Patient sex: M
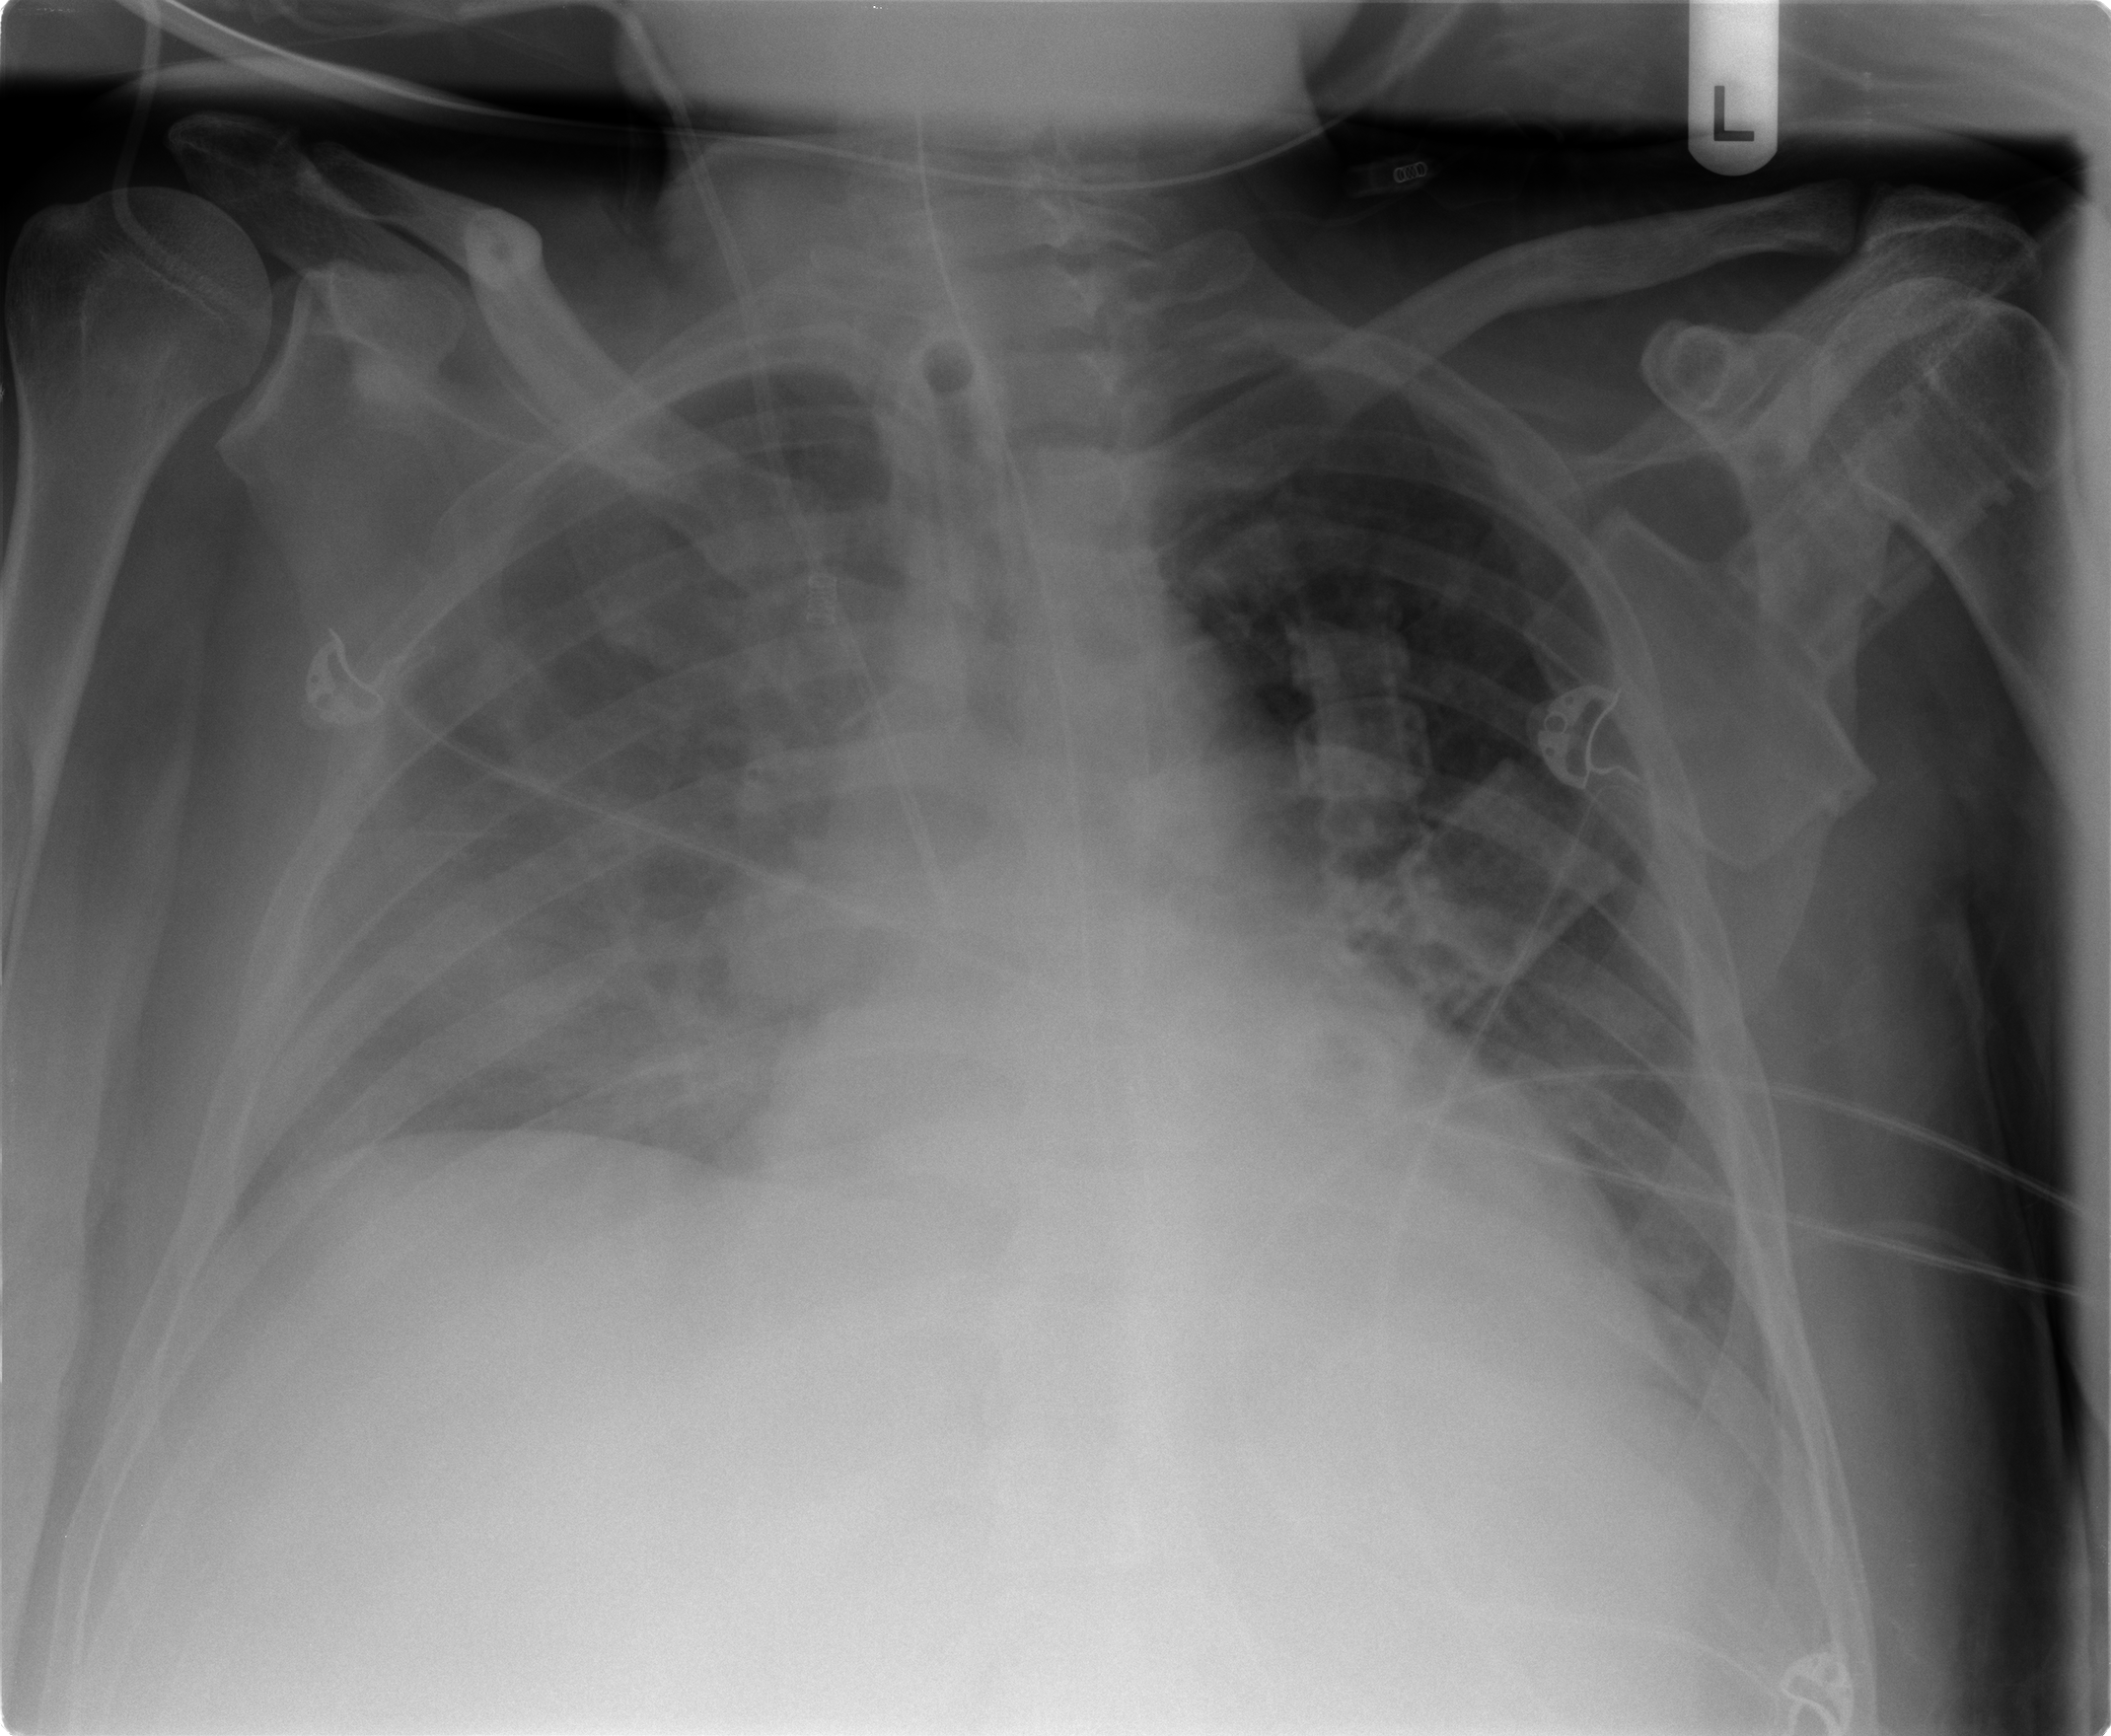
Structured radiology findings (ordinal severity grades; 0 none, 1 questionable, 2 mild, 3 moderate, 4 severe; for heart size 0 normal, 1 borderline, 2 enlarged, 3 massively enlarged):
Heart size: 1
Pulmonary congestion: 2
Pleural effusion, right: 3
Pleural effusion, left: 1
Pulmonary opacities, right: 1
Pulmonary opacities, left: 0
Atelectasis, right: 3
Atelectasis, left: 1